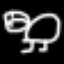
Label: frog